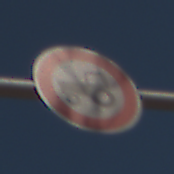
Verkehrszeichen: VerbotKraftfahrzeugeZuegeNichtSchneller25
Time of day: MorningAfternoon
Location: Outdoor (Nature)
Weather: Clear
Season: Summer
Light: Natural